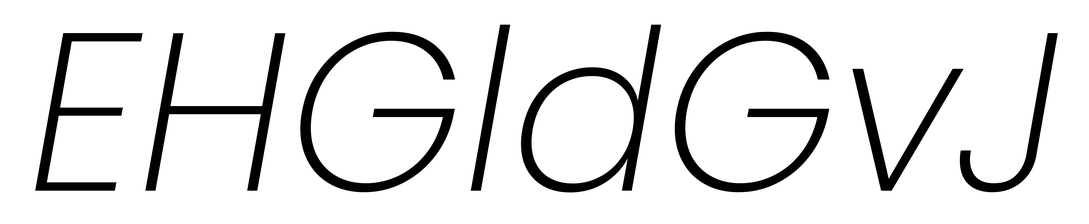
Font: Poppins-ExtraLightItalic